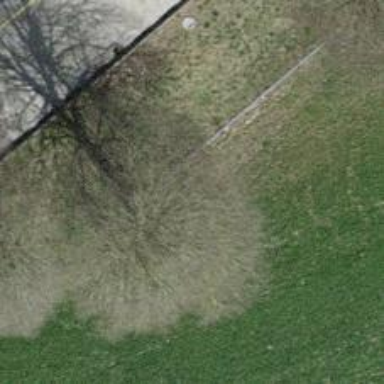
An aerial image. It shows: Single tag "natural: tree."